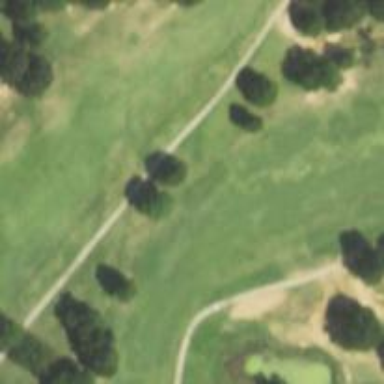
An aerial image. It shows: View of golf hole.